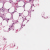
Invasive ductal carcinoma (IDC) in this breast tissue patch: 0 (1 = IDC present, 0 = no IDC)